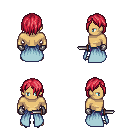
a pixel art fantasy rpg character, male body template, human, tanned skin, overskirt, magenta pants, ruby red bangs hairstyle, metal gloves, metal boots, dagger, four views (front, back, left, right), 2x2 character sprite sheet, small pixel art, hard edges, no anti-aliasing